Question: I have a layout problem and don't know how to solve it.
I like to display a webview and 2 buttons on the screen.
I defined this with a LinearLayout containing the webview and another linearlayout, which holds the 2 buttons.
This looked very good so far. Since the newer devices have larger screensizes , my screen looks very ugly
because my buttons are too small.
The inner linearlayout which holds the 2 buttons is defined with layout_height="60px", which I guess is my problem.
How would you manage this to look good on any device ? Is there a possibility to define sizes depending on the screensize ?
Or should I set the height of my inner linearlayout at runtime as a factor of screenheigh ?
What is the best way to do this ?
regards
Screenshot showing my buttons are too small on HD screen.

'''
<?xml version="1.0" encoding="utf-8"?>
<LinearLayout
xmlns:android="http://schemas.android.com/apk/res/android"
android:layout_height="fill_parent"
android:layout_width="fill_parent"
android:background="#FFFFFF"
android:id="@+id/textviewerlayout"
android:orientation="vertical">
<WebView
android:id="@+id/mywebview"
android:layout_width="fill_parent"
android:layout_height="fill_parent"
android:layout_weight="2"
/>
<LinearLayout
xmlns:android="http://schemas.android.com/apk/res/android"
android:layout_height="60px"
android:layout_width="fill_parent"
android:background="#FFFFFF"
android:id="@+id/textviewerbuttonlayout"
android:orientation="horizontal">
<Button
android:id="@+id/vorher"
android:layout_width="wrap_content"
android:layout_height="fill_parent"
android:layout_weight="0"
android:text="" />
<Button
android:id="@+id/nachher"
android:layout_width="wrap_content"
android:layout_height="fill_parent"
android:layout_weight="0"
android:text="" />
</LinearLayout>
</LinearLayout>
'''
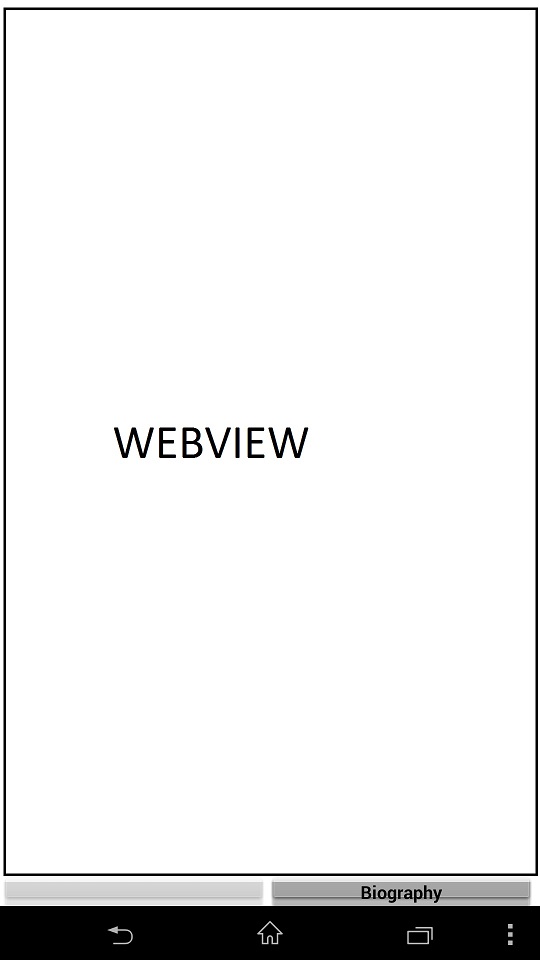
Answer: Like Jorgan said use dp than the px.
Take a look if it this is what are looking for:
'''
<WebView
android:id="@+id/mywebview"
android:layout_width="fill_parent"
android:layout_height="0dp"
android:layout_weight="10" />
<LinearLayout
xmlns:android="http://schemas.android.com/apk/res/android"
android:id="@+id/textviewerbuttonlayout"
android:layout_width="fill_parent"
android:layout_height="0dp"
android:layout_weight="1"
android:background="#FFFFFF"
android:orientation="horizontal" >
<Button
android:id="@+id/vorher"
android:layout_width="wrap_content"
android:layout_height="fill_parent"
android:layout_weight="1"
android:text="" />
<Button
android:id="@+id/nachher"
android:layout_width="wrap_content"
android:layout_height="fill_parent"
android:layout_weight="1"
android:text="" />
</LinearLayout>
'''
Using weight to determine height is gonna make it look good in any size, but if you want to make a specific layout for tablet or land scape you should make it in theirs folders.